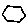
Label: hexagon